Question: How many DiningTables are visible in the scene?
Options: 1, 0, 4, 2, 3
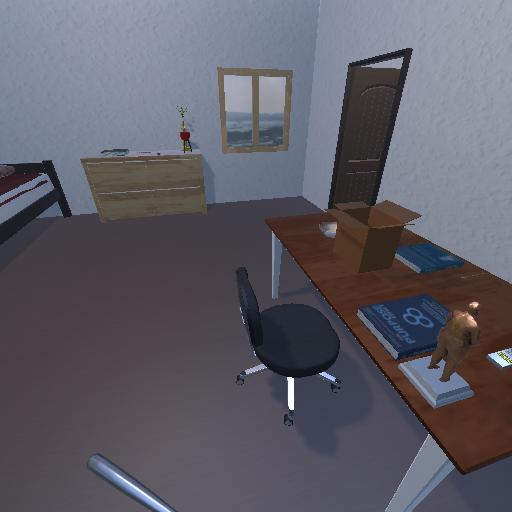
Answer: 1